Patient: sex F, age 56
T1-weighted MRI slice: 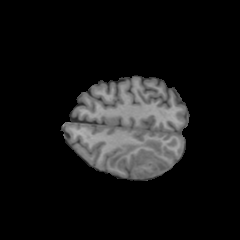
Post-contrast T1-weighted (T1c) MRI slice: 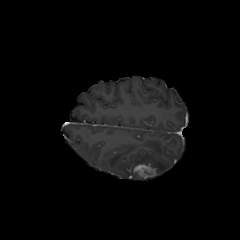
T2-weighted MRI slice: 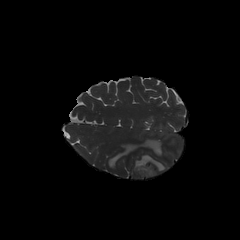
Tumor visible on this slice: yes
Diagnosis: Glioblastoma, IDH-wildtype
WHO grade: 4